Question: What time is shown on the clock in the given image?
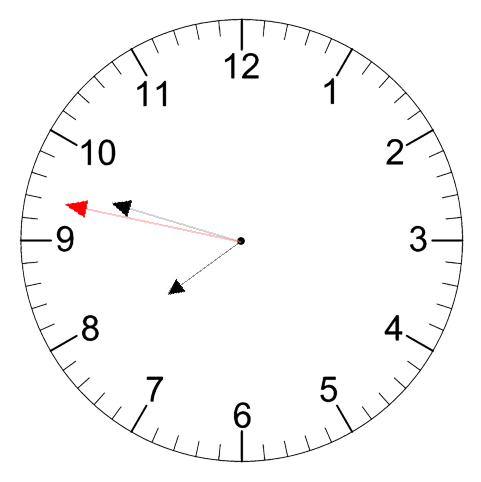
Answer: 07:47:47